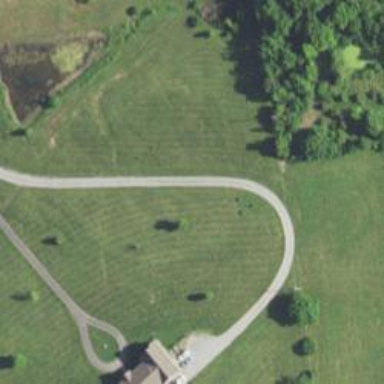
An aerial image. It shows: Driveway.